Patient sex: M
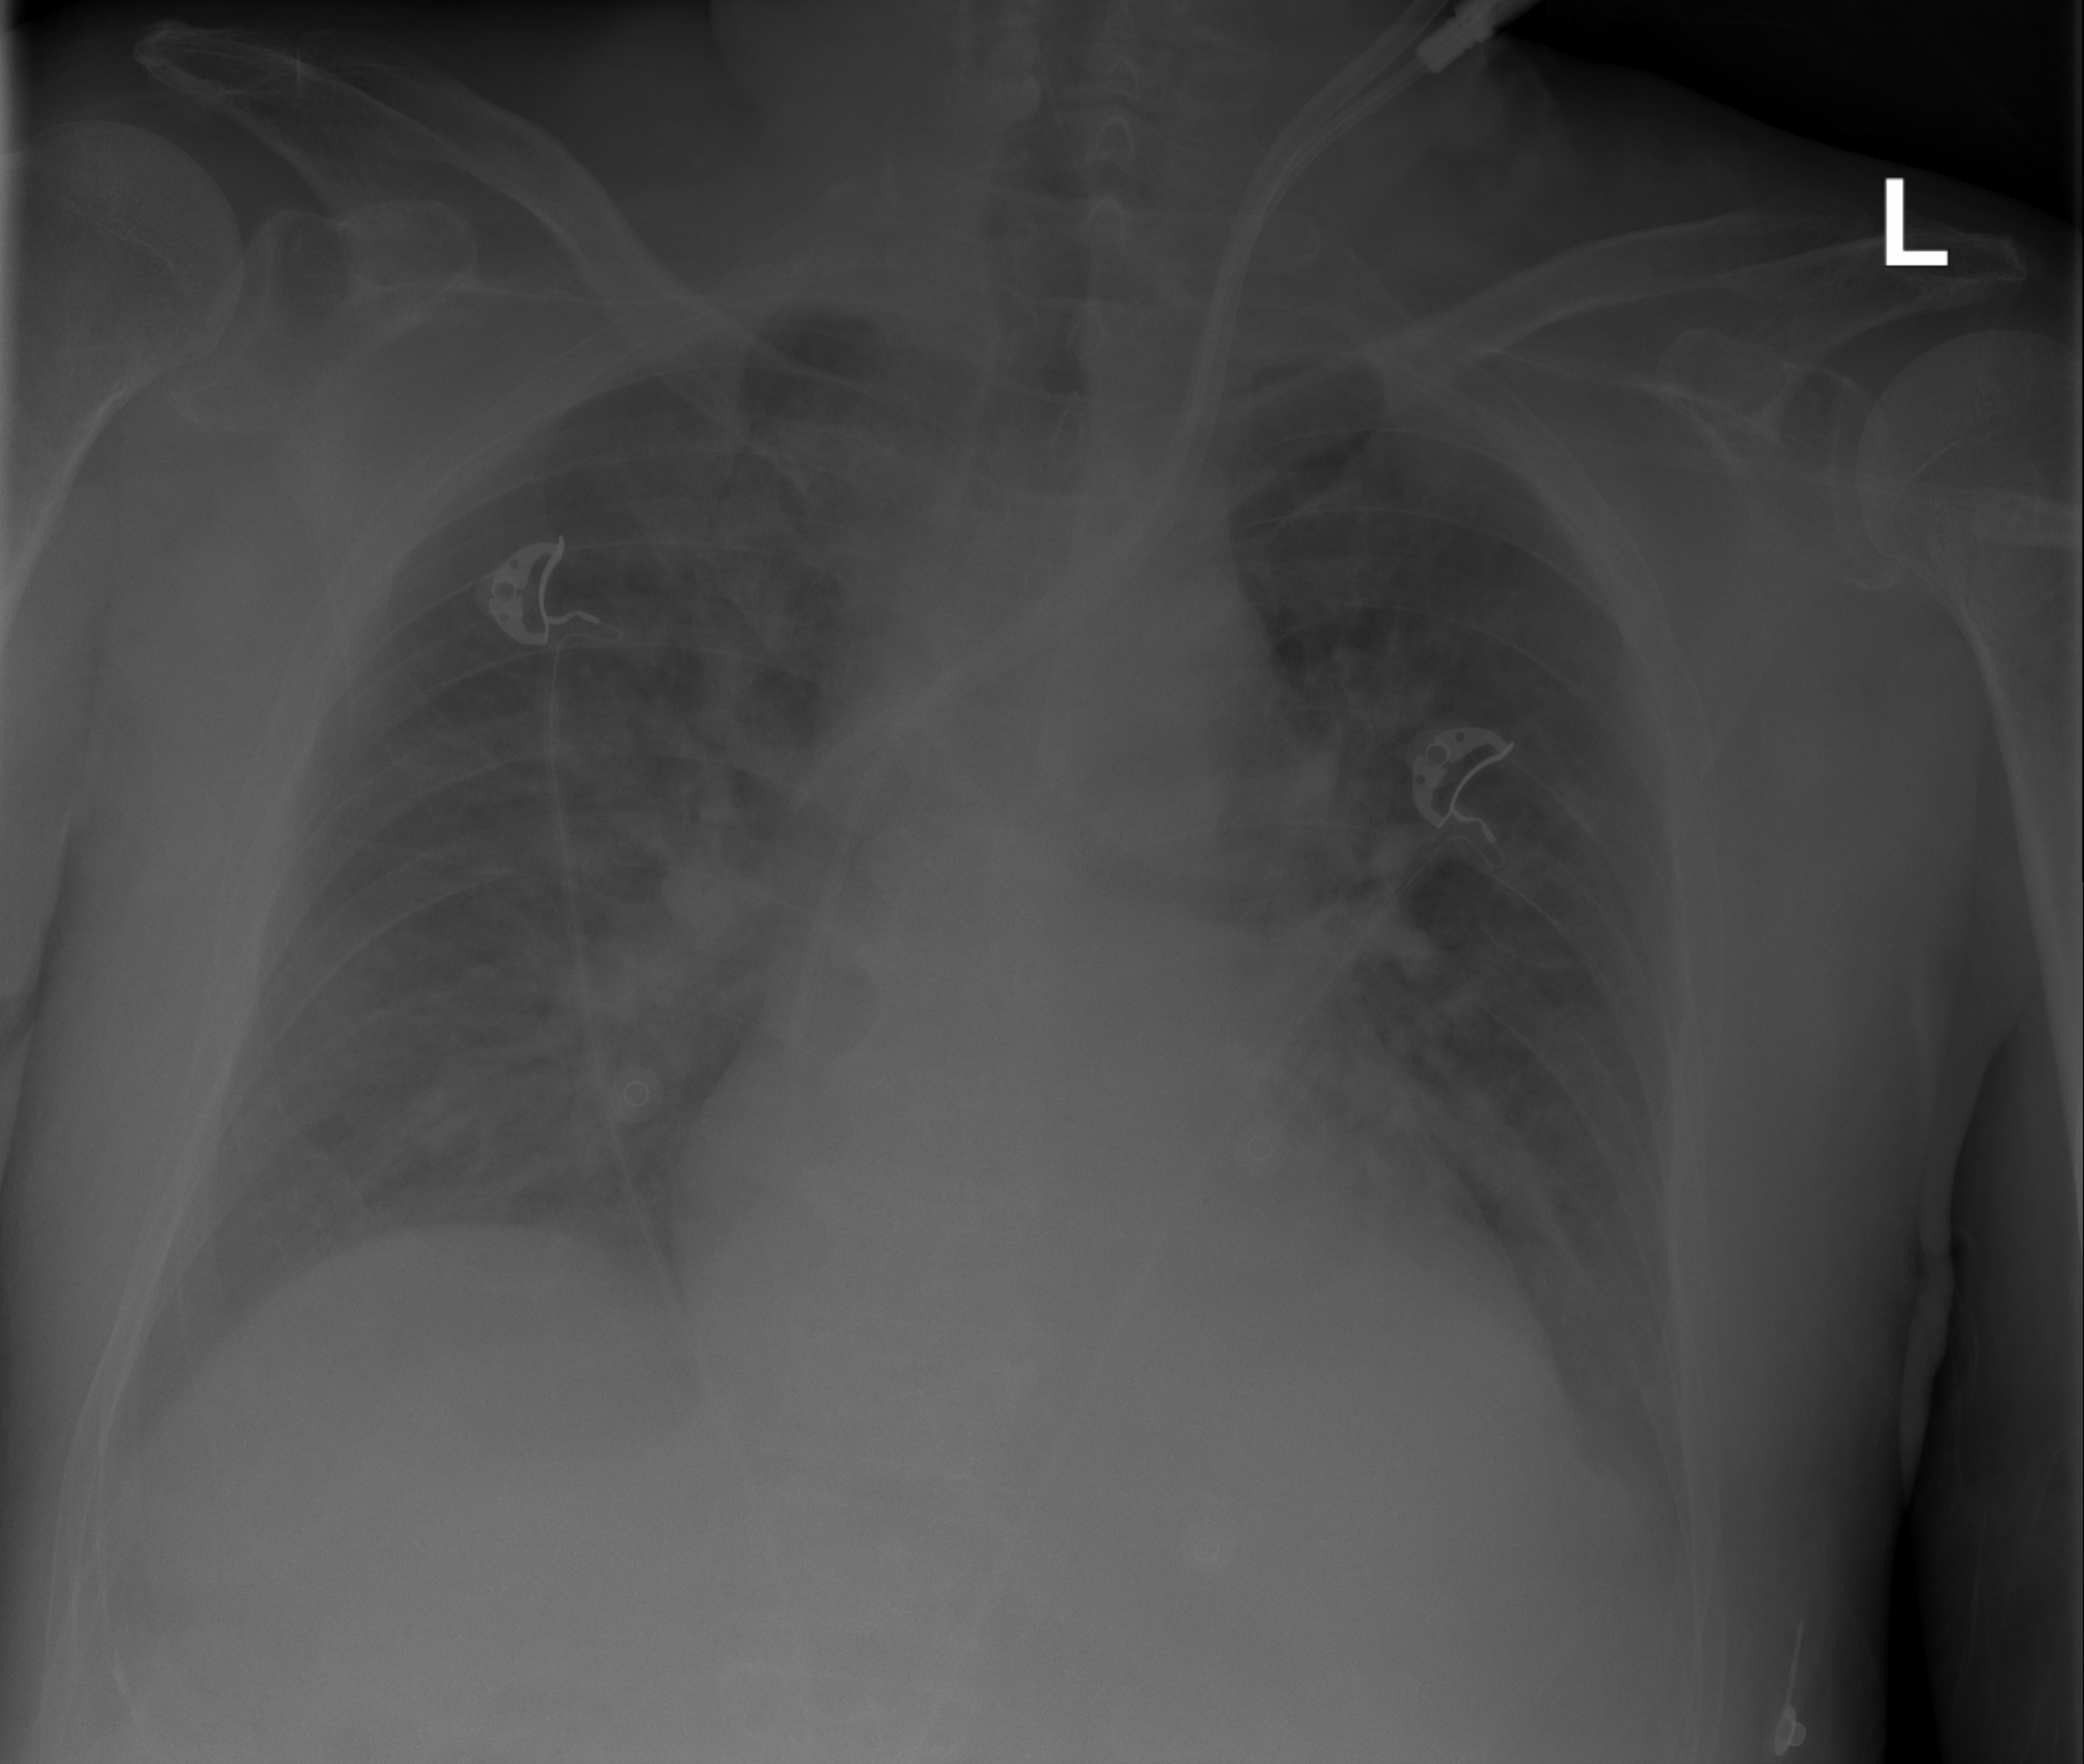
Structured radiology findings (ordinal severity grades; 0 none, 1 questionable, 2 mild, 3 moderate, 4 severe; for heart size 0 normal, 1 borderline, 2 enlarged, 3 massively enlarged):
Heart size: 2
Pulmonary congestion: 2
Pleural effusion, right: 1
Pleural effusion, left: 2
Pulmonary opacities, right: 3
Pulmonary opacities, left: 2
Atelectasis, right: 2
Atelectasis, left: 2